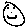
Label: smiley face